Interaction volume radius: 10 \u00c5
Interaction volume height: 30 \u00c5
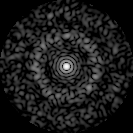
Disorder parameter: 0.8643